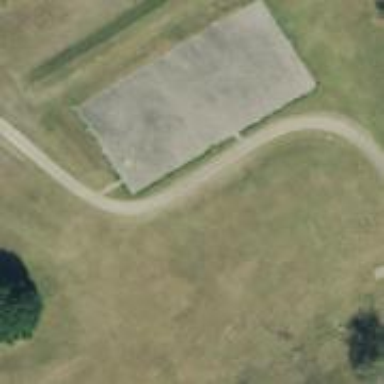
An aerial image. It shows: Helipad with paving stones as the surface.